Aerial crown-view tile of a tropical tree (Barro Colorado Island, Panama), acquired 20241112:
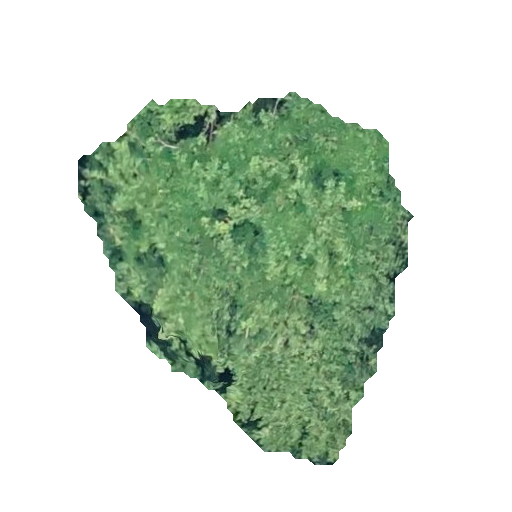
Species: Hura crepitans
GBIF accepted scientific name: Hura crepitans
Crown area: 129.302 m²